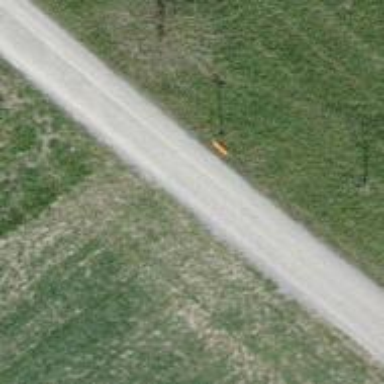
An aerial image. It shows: Pole with roof cover.